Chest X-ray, PA view. Patient: 58 years old, sex M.
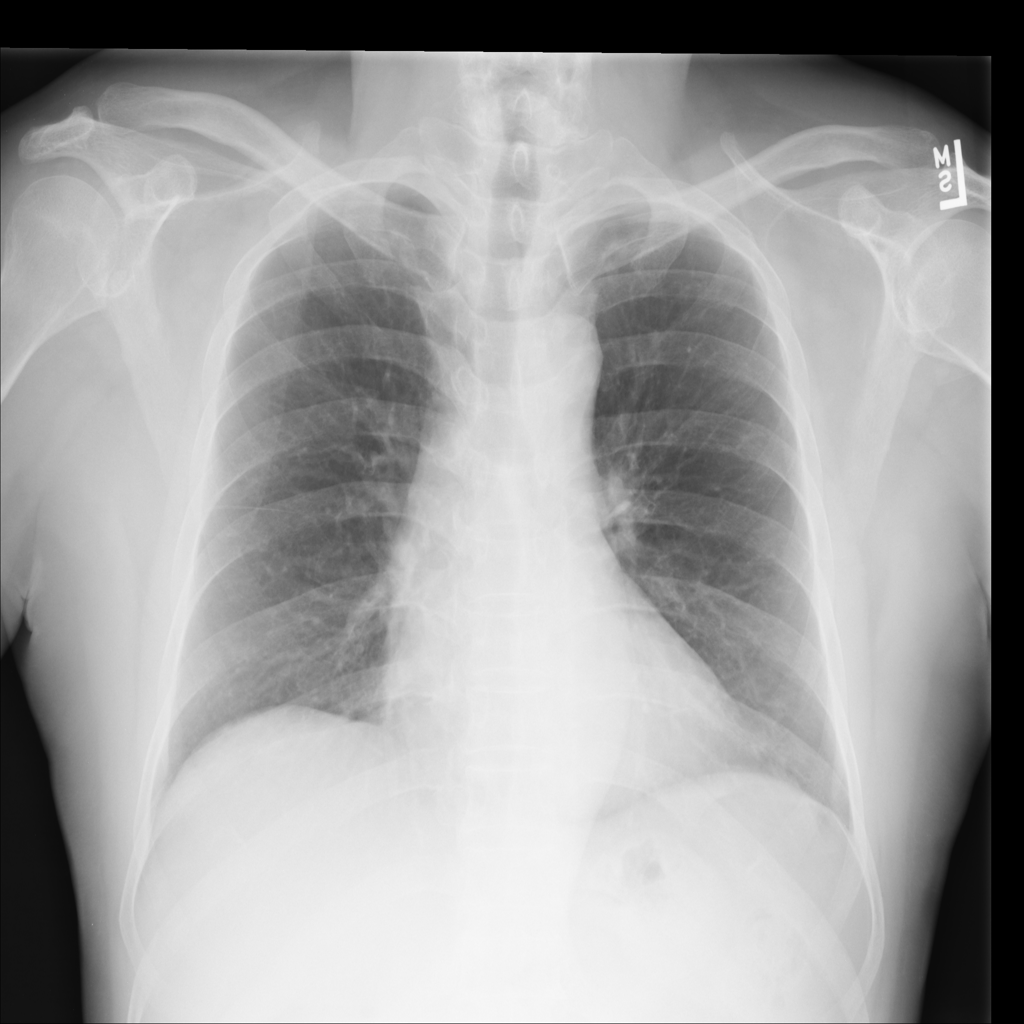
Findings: Cardiomegaly